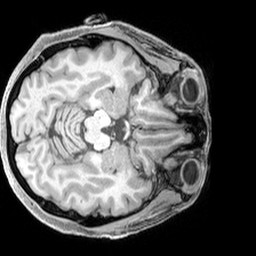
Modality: T1w
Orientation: axial
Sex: female
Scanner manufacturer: siemens
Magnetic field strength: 3 T
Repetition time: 2.3 s
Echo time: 0.00226 s